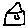
Label: house